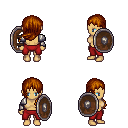
a pixel art fantasy rpg character, female body template, human, tanned skin, steel arm armor, red pants, brunette left-swept hairstyle, shield, four views (front, back, left, right), 2x2 character sprite sheet, small pixel art, hard edges, no anti-aliasing